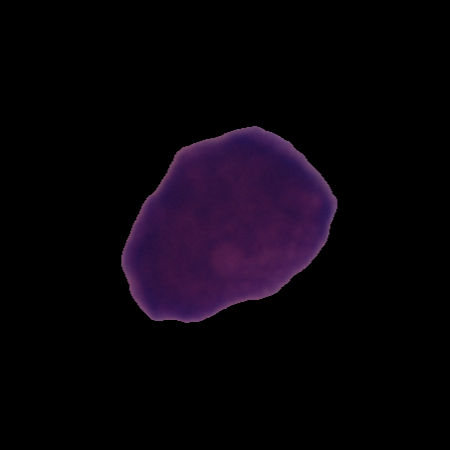
Label: cancer